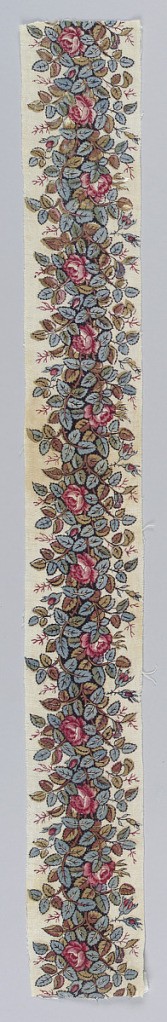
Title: Border
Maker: Oberkampf & Cie., Jouy-en-Josas, France, 1759–1815
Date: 1750–1800
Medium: cotton Technique: block printed on plain weave foundation
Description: Stems with roses and leaves in fron of a black column.